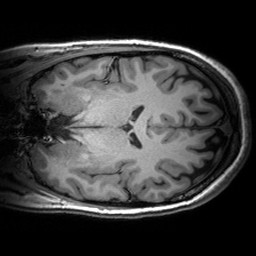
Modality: T1w
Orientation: coronal
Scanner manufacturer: siemens
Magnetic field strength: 3 T
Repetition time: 2.53 s
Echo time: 0.00299 s